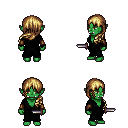
a pixel art fantasy rpg character, female body template, orc, green skin, gray robe, white pants, blonde left-swept hairstyle, leather bracers, dagger, four views (front, back, left, right), 2x2 character sprite sheet, small pixel art, hard edges, no anti-aliasing